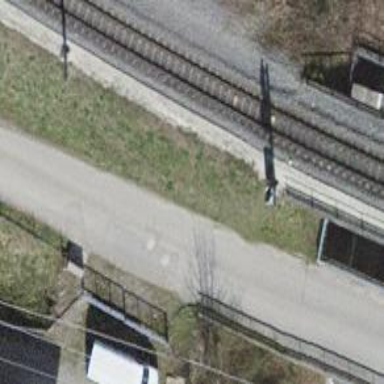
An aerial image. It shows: Narrow-gauge railway bridge with electrified contact line.